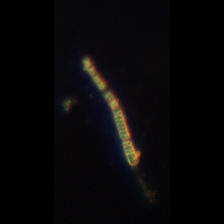
Taxon: Chaetoceros
Group: Diatoms